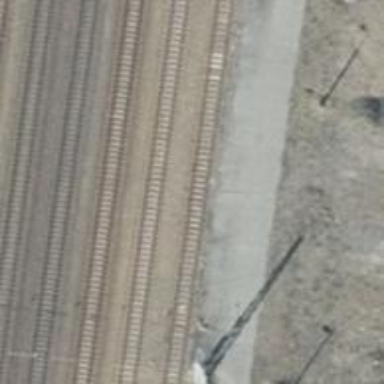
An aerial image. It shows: Abandoned railway yard.